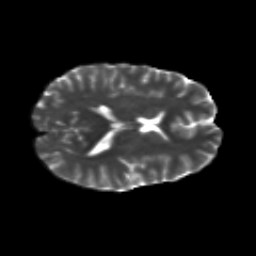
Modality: T2w
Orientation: axial
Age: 27
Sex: female
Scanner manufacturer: siemens
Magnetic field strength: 3 T
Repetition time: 8.8 s
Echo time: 0.085 s